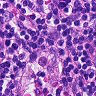
Metastatic tissue present: no